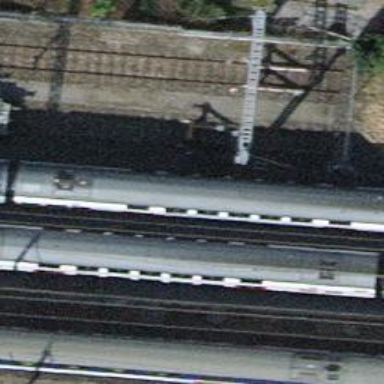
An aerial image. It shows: Railway buffer stop.